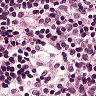
Metastatic tissue present: no